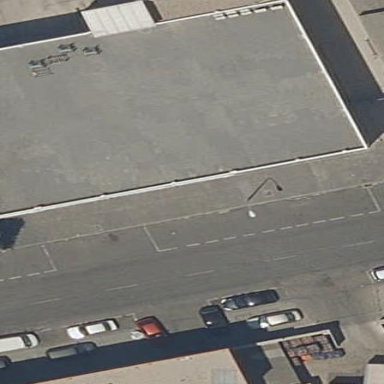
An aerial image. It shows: Industrial building.